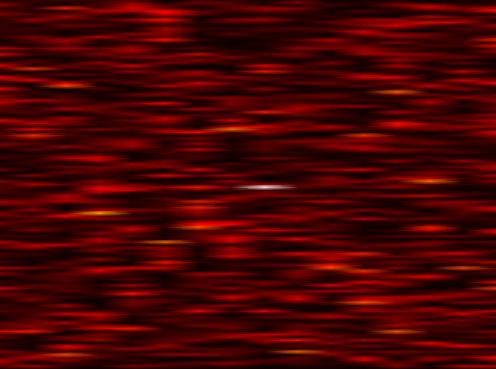
Label: OFDM